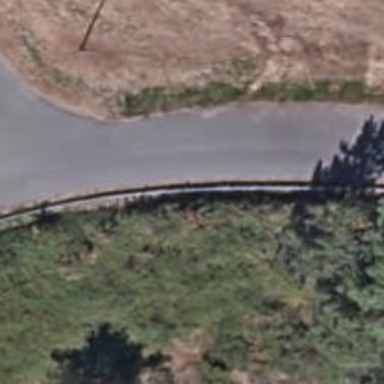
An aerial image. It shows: Unclassified road.